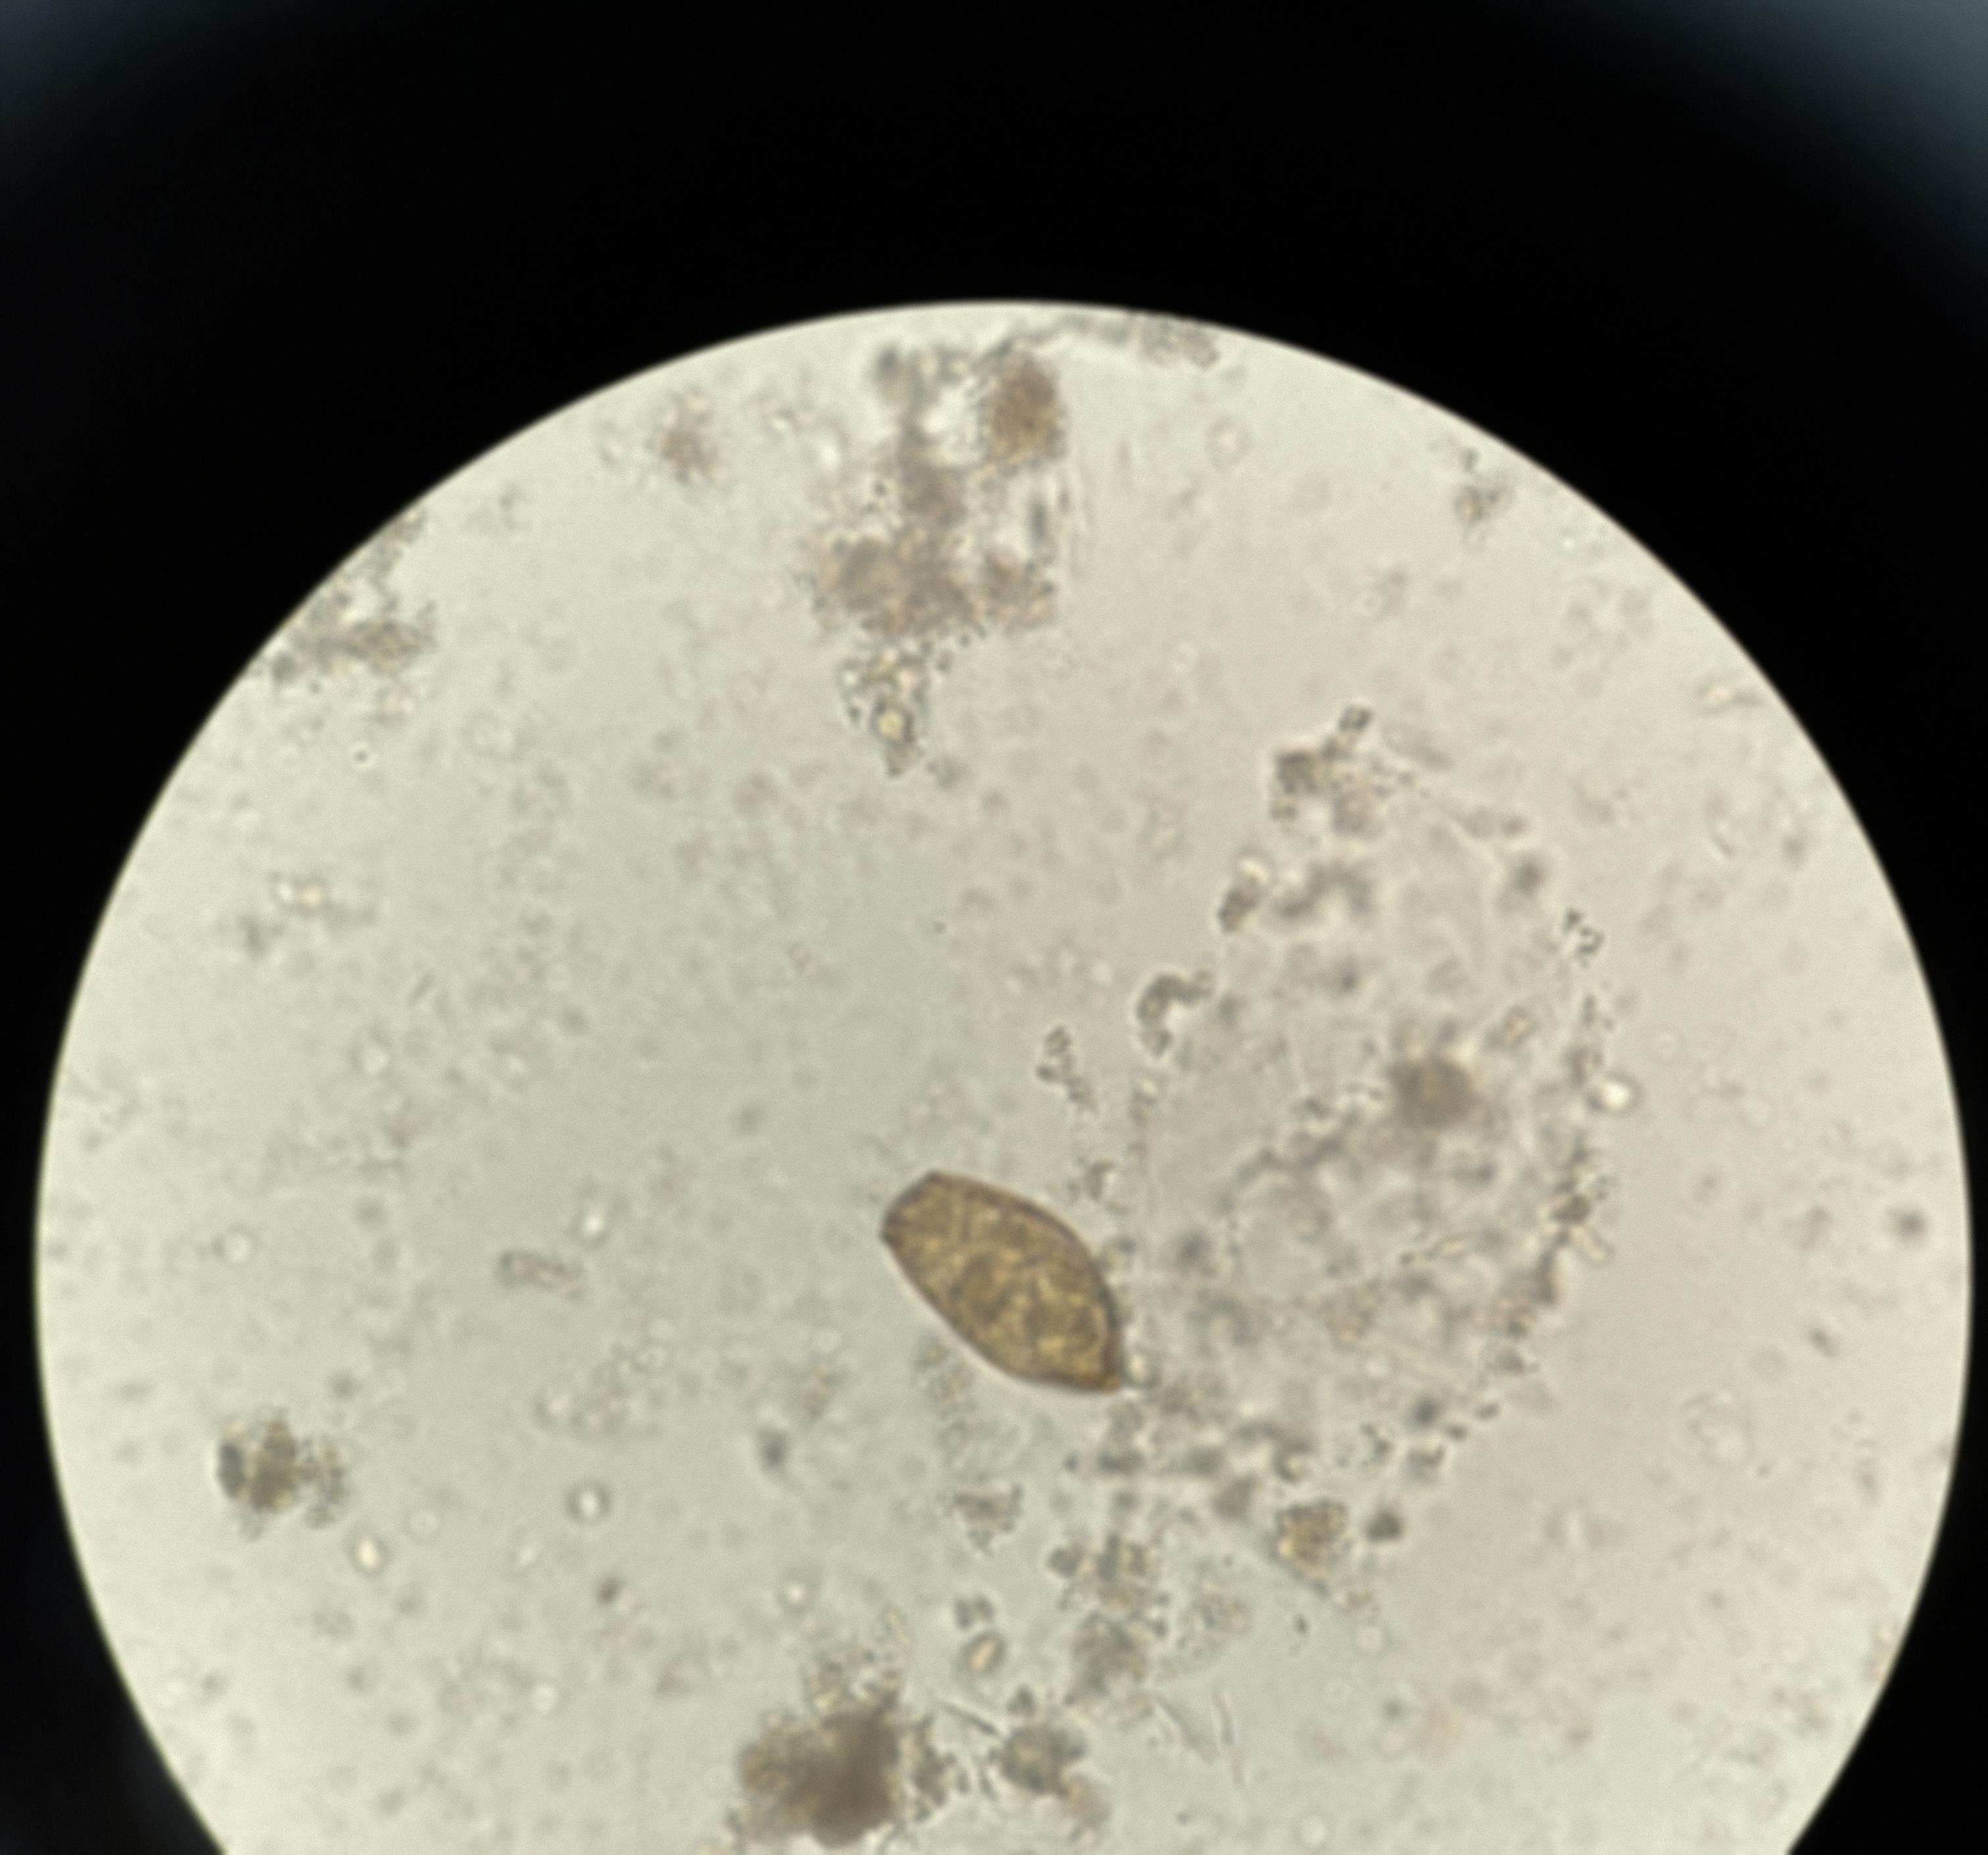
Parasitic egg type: Paragonimus spp